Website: walmart
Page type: address-validator
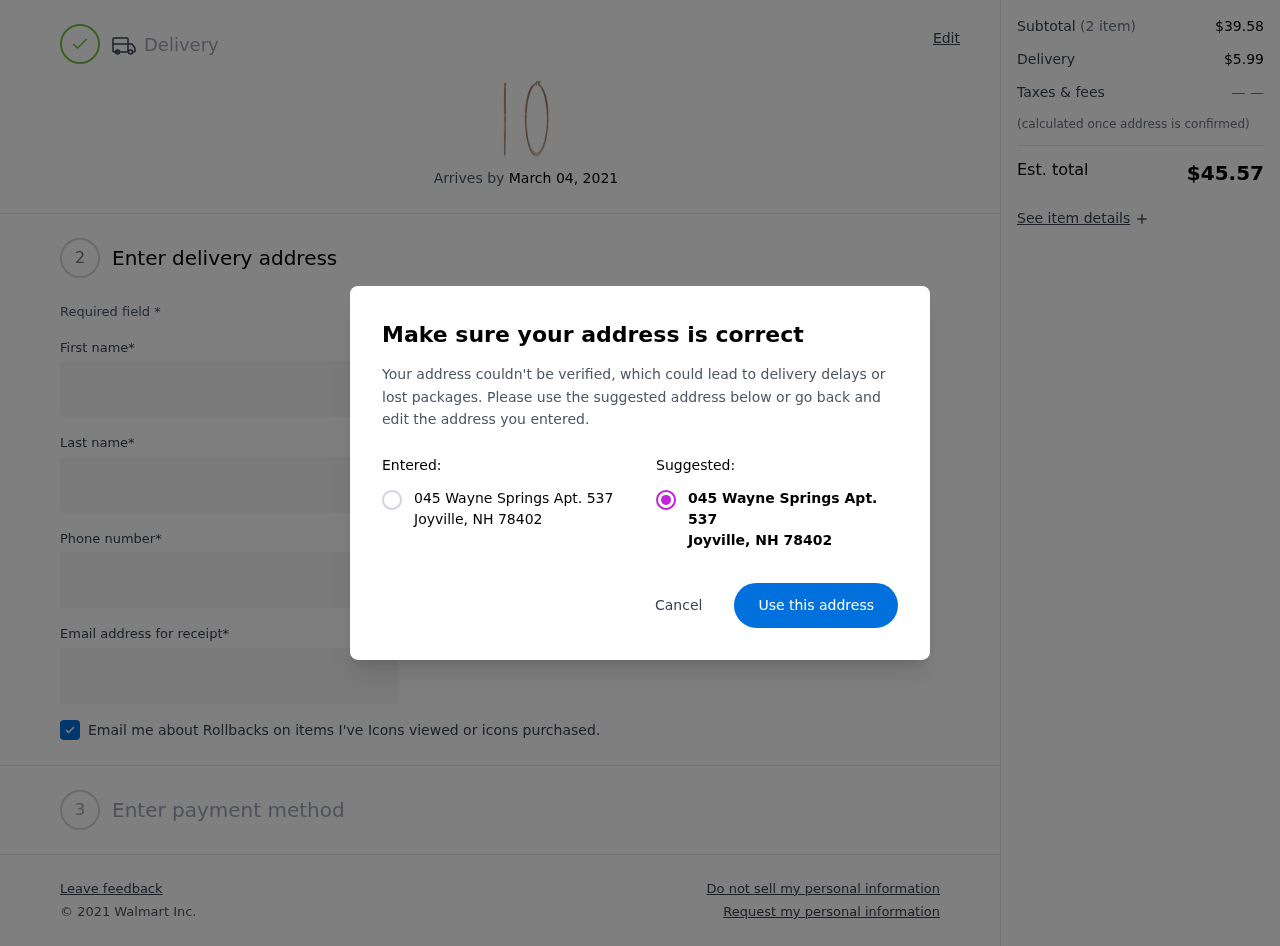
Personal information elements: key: PII_CITY
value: Joyville
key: PII_POSTCODE
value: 78402
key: PII_STATE_ABBR
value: NH
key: PII_STREET
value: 045 Wayne Springs Apt. 537
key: PII_FIRSTNAME
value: Mackenzie
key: PII_LASTNAME
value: Jackson
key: PII_STREET2
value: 7132 Laura Valley
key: PII_PHONE
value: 3758160213
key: PII_EMAIL
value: mackenziejackson@gmail.com
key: PII_POSTCODE_FULL
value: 78402
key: PII_POSTCODE_NUMERIC
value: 78402
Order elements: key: ORDER_DELIVERY_DATE
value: March 04, 2021
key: ORDER_SUBTOTAL
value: $39.58
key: ORDER_SHIPPING_COST
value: $5.99
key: ORDER_TOTAL
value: $45.57